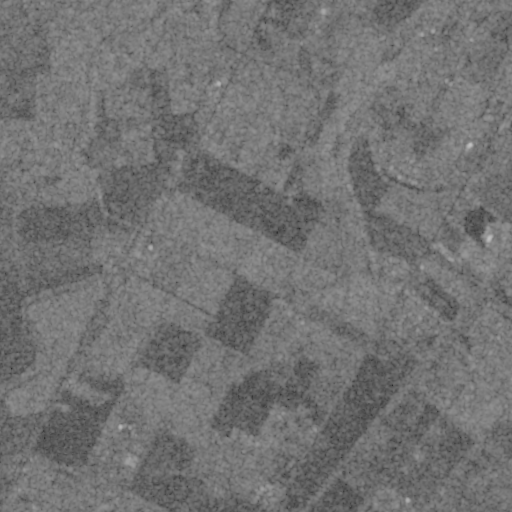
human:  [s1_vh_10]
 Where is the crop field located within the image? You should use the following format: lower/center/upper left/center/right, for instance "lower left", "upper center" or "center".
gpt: The crop field is located in the upper left of the image.
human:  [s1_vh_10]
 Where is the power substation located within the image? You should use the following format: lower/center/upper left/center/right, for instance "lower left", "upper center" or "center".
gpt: The power substation is located in the lower left of the image.
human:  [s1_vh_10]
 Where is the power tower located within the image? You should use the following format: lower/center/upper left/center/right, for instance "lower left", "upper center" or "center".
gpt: The power tower is located in the lower of the image.
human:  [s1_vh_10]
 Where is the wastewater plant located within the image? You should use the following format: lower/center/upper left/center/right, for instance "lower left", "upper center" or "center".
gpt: The wastewater plant is located in the upper center of the image.
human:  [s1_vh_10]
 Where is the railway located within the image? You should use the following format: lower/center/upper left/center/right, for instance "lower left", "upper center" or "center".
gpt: The railway is located in the upper left of the image.
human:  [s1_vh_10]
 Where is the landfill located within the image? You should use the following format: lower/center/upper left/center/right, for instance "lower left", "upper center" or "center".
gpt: There is no landfill in the image.

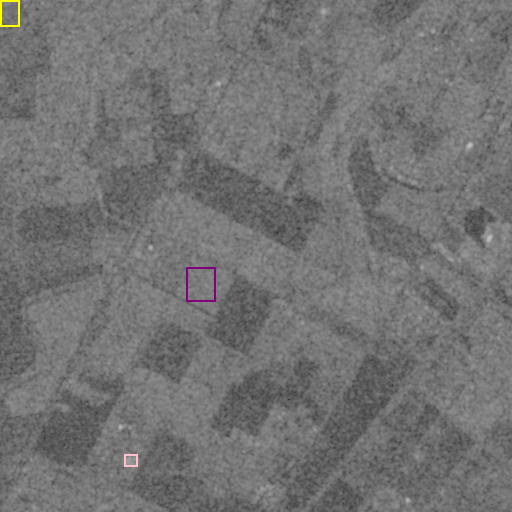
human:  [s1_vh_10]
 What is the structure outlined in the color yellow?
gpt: The structure outlined in yellow is a crop field.
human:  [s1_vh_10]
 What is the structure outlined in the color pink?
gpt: The structure outlined in pink is a power substation.
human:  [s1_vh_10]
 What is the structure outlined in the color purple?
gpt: The structure outlined in purple is a building.
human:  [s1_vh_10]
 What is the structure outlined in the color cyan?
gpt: There is no cyan outline.